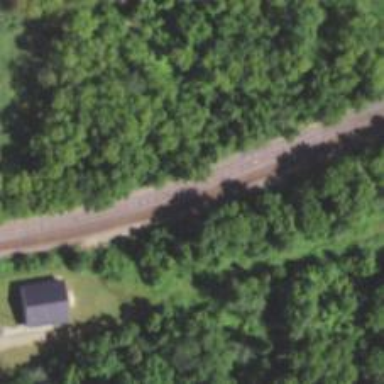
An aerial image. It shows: Single railway siding track.